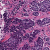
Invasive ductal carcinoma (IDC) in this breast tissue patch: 0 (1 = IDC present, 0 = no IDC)